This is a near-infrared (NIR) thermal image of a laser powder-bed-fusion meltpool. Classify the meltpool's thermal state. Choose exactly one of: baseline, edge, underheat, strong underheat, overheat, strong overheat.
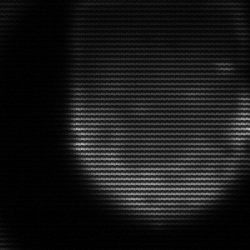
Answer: edge